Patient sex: F
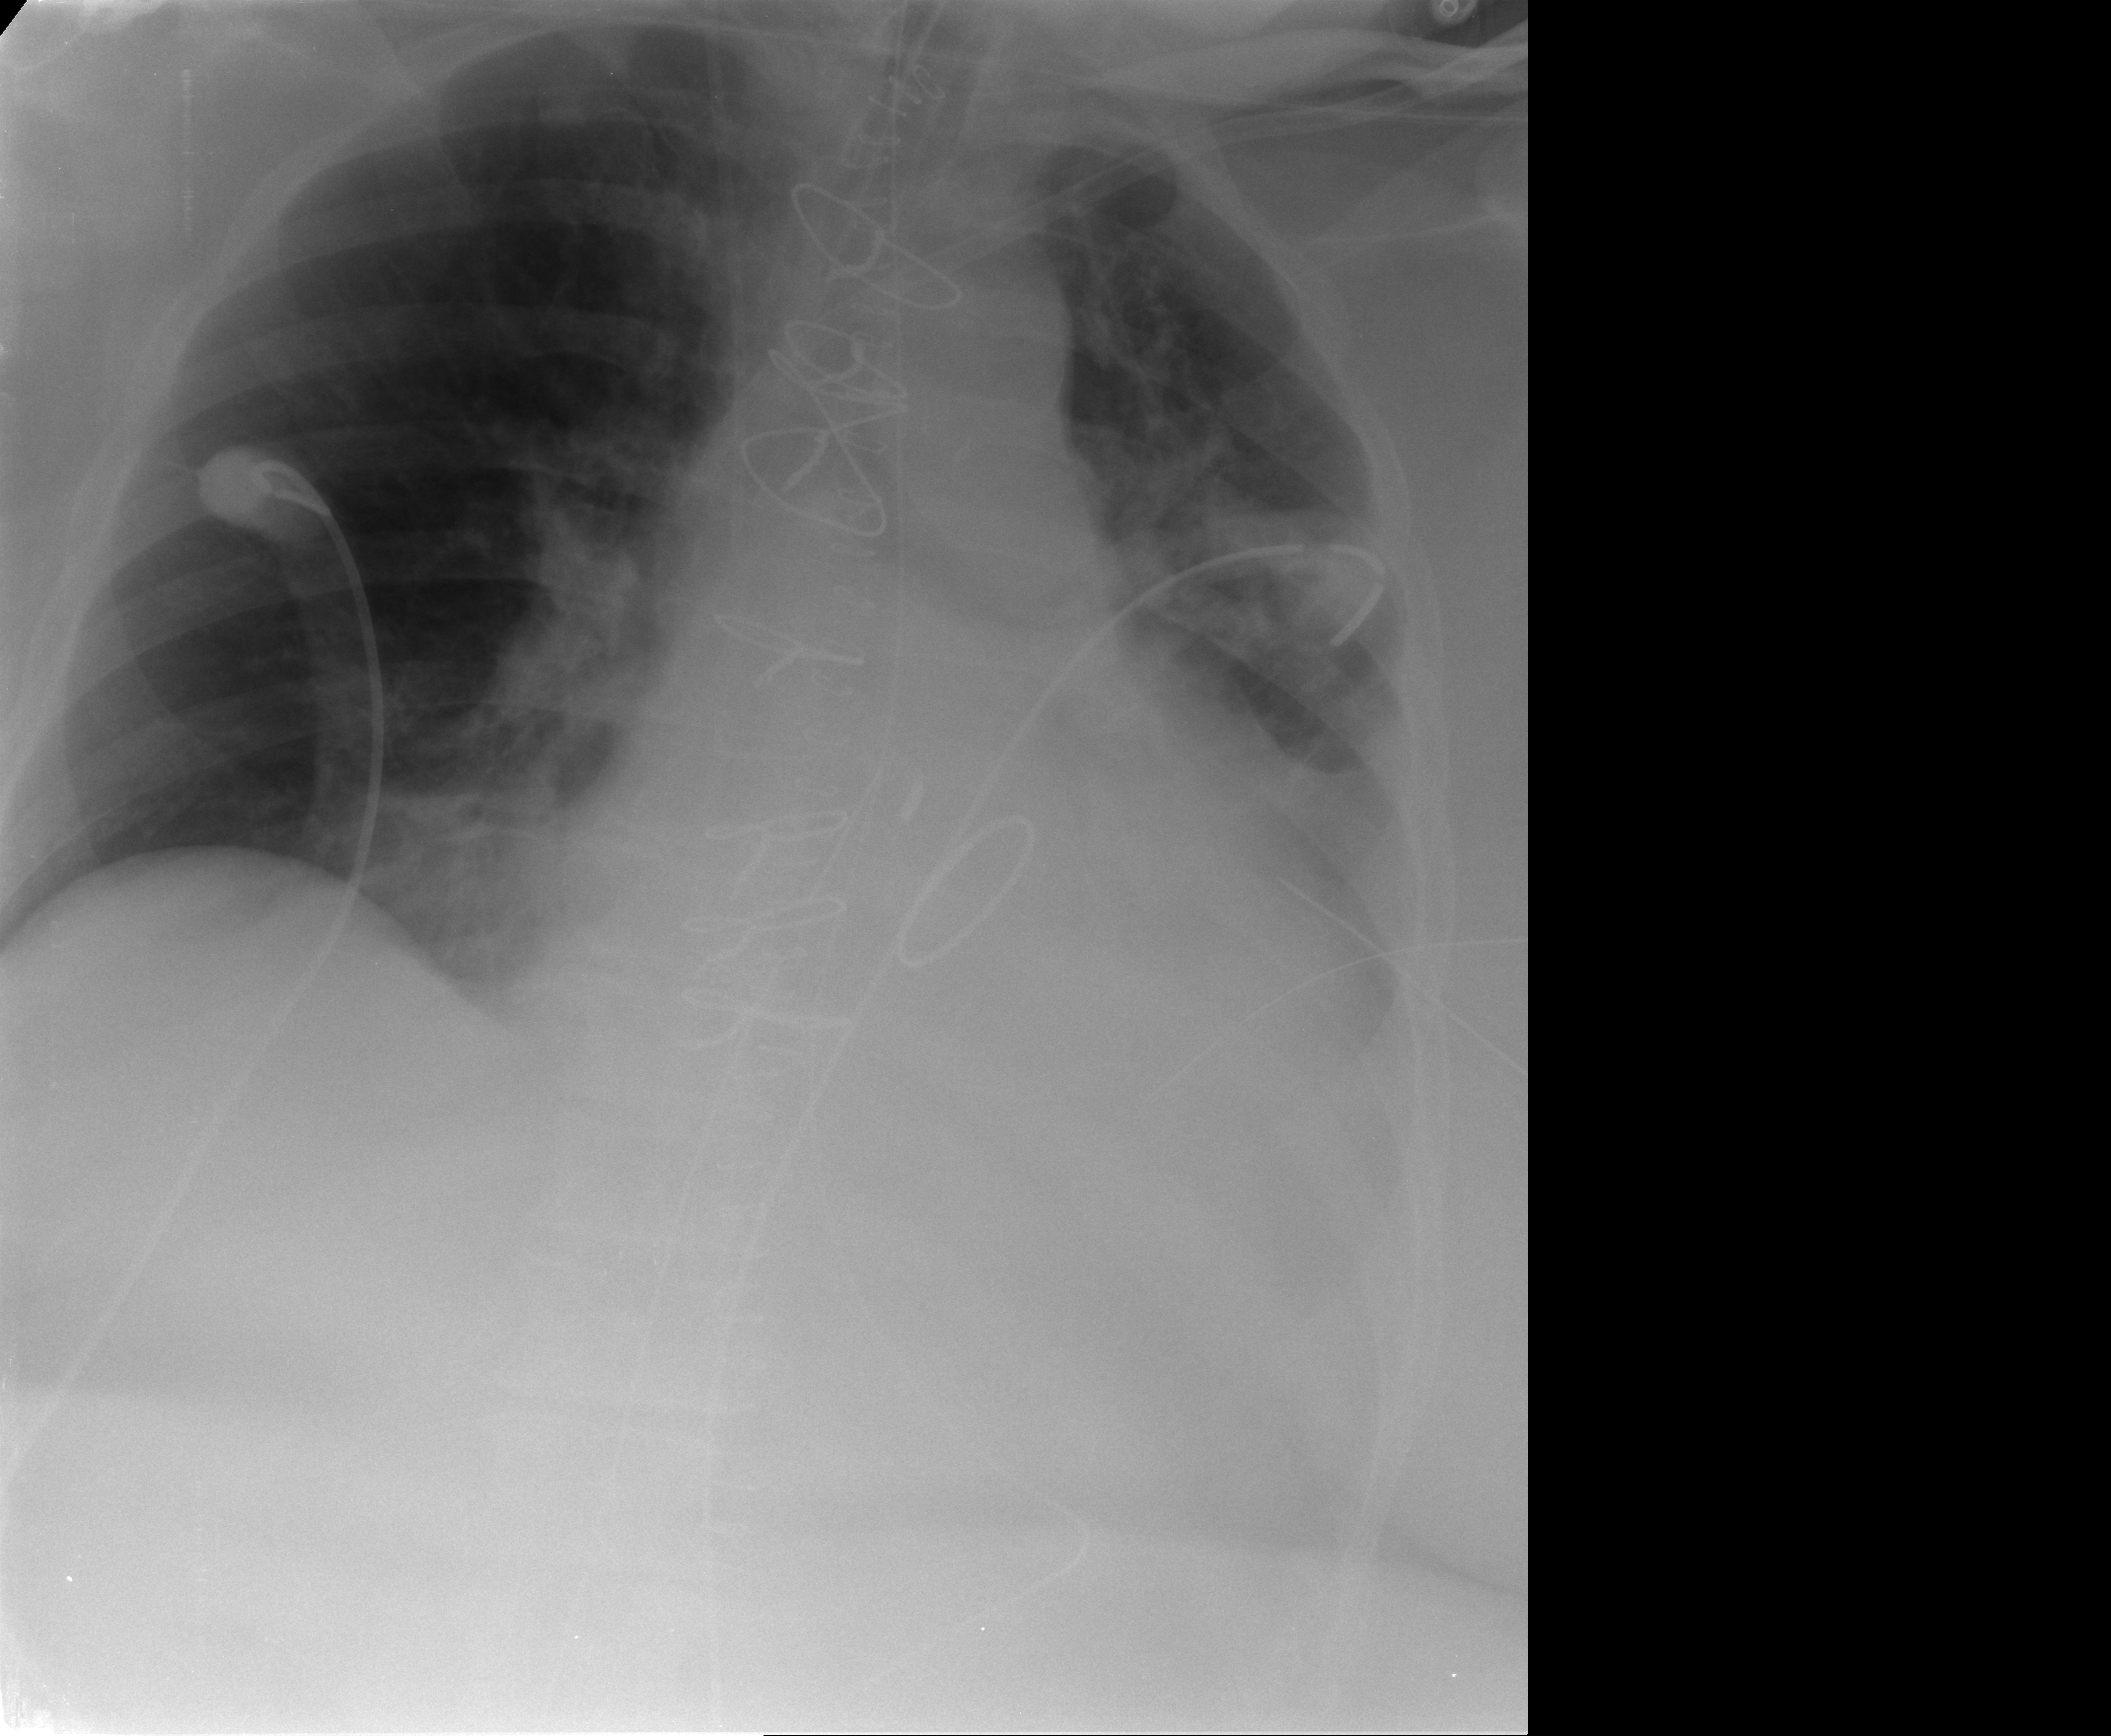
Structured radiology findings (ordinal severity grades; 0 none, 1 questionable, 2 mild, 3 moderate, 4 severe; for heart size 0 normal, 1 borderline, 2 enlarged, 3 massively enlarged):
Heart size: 2
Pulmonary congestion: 1
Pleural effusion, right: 0
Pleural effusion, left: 2
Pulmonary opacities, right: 0
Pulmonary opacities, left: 2
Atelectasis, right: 0
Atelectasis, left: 2